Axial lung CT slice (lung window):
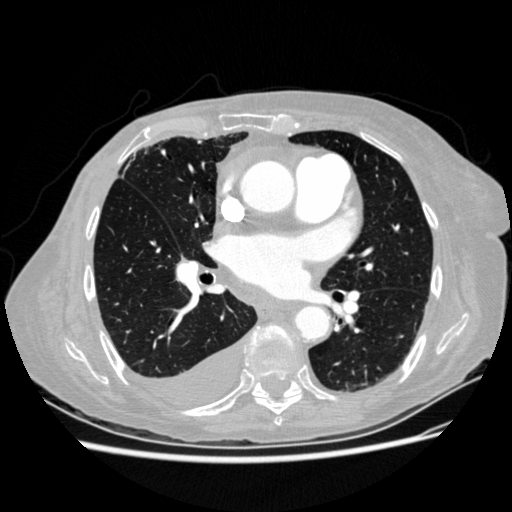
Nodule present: no